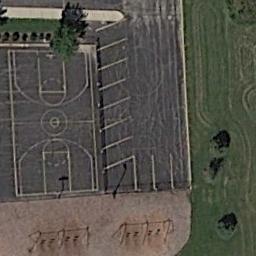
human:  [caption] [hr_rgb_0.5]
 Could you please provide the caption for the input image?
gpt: The basketball court and playing filed are next to lawn, With several bosk .

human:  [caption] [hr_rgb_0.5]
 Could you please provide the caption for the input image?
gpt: A basketball court on the vacant lot and the lawn beside .

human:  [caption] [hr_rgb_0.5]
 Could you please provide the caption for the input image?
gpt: There is a basketball court on the open place .

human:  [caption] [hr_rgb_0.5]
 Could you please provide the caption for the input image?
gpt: There is a gray basketball court on the left .

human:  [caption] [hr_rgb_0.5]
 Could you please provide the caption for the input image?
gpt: A vacant lot is beside the basketball court .